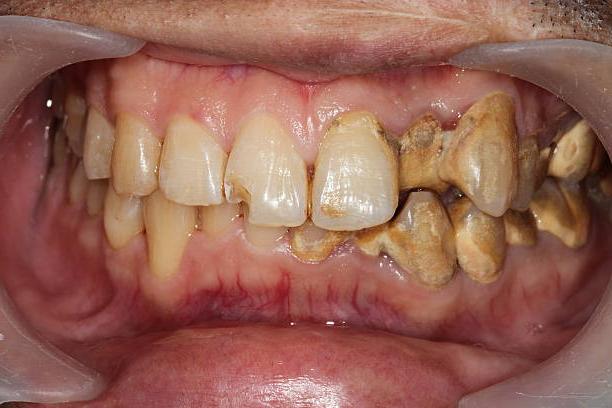
Condition: Calculus